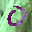
Label: 0